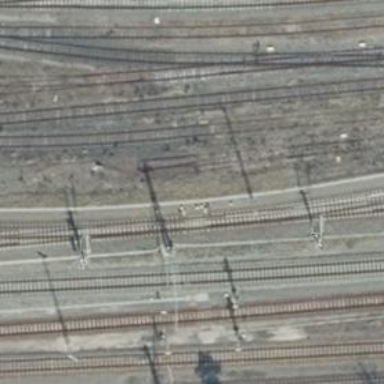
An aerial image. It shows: Railway switch.